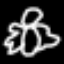
Label: angel